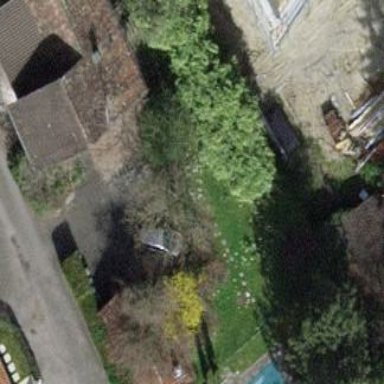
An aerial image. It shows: Garden enclosed by fence.